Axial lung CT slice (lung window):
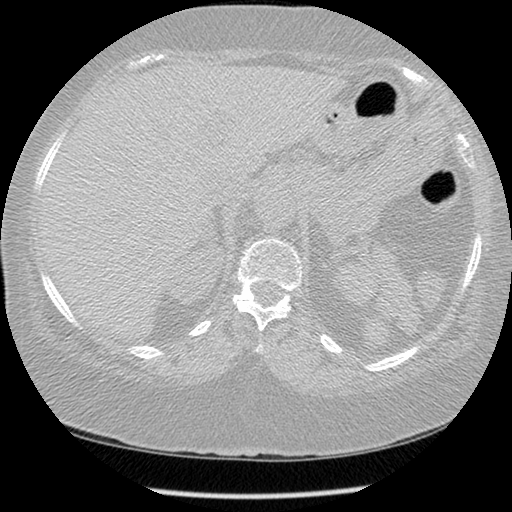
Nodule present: no